Field crop: tomato
Growth stage: 2
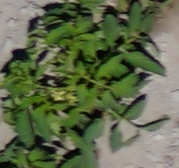
Species: tomato